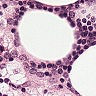
Metastatic tissue present: no